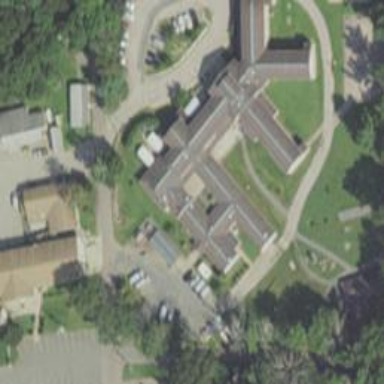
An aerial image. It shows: Prison.